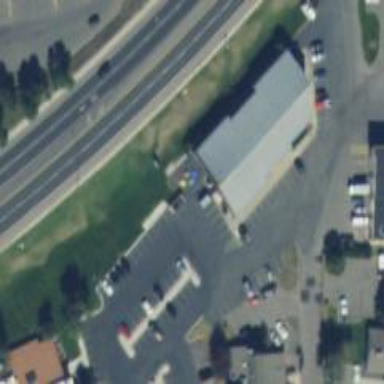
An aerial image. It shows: Swimming pool shop.